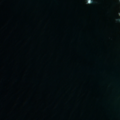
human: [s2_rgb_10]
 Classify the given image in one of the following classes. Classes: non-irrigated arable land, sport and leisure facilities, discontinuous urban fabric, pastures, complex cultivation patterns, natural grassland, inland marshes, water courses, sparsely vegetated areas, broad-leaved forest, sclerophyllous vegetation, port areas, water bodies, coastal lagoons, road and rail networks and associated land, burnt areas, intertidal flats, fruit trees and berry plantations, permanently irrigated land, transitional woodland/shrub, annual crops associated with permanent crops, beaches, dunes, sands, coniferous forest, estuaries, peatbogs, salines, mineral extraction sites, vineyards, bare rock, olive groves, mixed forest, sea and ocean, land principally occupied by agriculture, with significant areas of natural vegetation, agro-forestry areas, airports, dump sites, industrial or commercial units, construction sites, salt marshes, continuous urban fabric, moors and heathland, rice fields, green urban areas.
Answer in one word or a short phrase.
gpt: sea and ocean